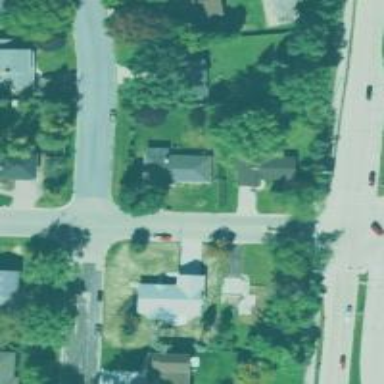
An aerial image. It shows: Asphalt road in residential area.